Question: Using the following code, I can get the memory consumption of a give process in MiB:
'''
def memory_usage_psutil():
# return the memory usage in MB
import psutil
process = psutil.Process(os.getpid())
mem = process.get_memory_info()[0] / float(2 ** 20)
return mem
'''
How can I change this to return the percentage of memory consumption?
: I need to get the current value of '%MEM' column when executing the 'top' command in terminal for a specific process.
: I need this function to return 14.2 for the process id of VirtualBox process.

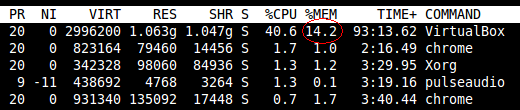
Answer: use <URL>
This agrees with top. In the test script below, you can change the argument to the range function defining the 'consume_memory' array, which is only there to use up memory for testing, and both python output and top output will match:
'''
import os
import psutil
def memory_usage_psutil():
# return the memory usage in percentage like top
process = psutil.Process(os.getpid())
mem = process.memory_percent()
return mem
consume_memory = range(20*1000*1000)
while True:
print memory_usage_psutil()
'''